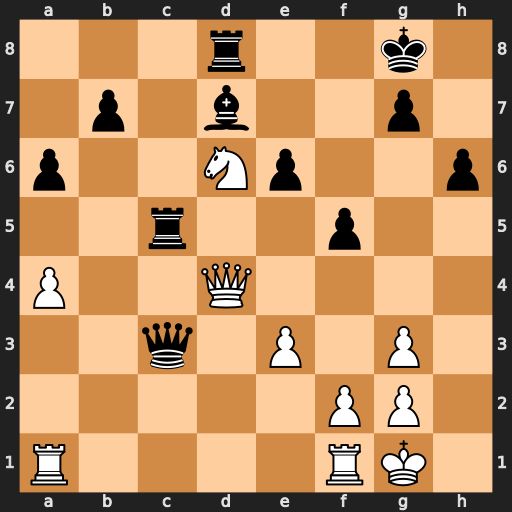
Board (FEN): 3r2k1/1p1b2p1/p2Np2p/2r2p2/P2Q4/2q1P1P1/5PP1/R4RK1
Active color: w
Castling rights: -
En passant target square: -
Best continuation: Nxb7 Qxd4 exd4